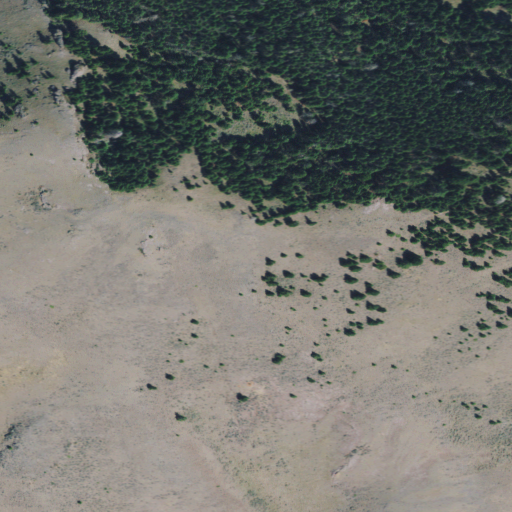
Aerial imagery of mountain in Montana named Volcano Butte containing grassland, evergreen forest, and shrub